Field crop: maize
Growth stage: 1
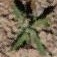
Species: atriplex